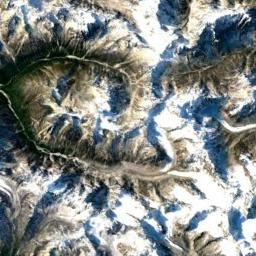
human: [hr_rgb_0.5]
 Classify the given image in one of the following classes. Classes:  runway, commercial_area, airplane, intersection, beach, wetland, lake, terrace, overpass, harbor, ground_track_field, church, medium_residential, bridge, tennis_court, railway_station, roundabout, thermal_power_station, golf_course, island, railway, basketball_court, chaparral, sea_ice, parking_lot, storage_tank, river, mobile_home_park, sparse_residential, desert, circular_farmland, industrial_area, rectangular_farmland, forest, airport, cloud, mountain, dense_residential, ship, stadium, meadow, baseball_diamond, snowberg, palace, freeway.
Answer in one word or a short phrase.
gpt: snowberg